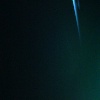
Label: space